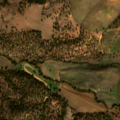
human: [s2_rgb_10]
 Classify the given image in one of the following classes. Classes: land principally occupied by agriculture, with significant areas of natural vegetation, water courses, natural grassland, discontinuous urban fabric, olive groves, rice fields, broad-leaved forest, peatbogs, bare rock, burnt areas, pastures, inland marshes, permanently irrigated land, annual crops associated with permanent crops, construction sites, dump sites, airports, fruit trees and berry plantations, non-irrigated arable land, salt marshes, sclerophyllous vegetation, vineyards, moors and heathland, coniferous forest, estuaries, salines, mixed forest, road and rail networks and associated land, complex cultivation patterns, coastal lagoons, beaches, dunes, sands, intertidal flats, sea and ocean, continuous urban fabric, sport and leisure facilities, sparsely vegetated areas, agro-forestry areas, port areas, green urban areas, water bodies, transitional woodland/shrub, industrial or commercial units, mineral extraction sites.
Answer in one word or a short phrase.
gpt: non-irrigated arable land, permanently irrigated land, agro-forestry areas, broad-leaved forest